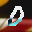
Label: 0